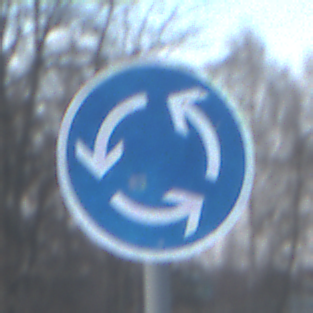
Verkehrszeichen: Kreisverkehr
Umgebung: Outdoor, Suburban
Tageszeit: SunriseSunset
Wetter: PartlyCloudy
Licht: Natural
Jahreszeit: Winter
Kontrast: MediumContrast